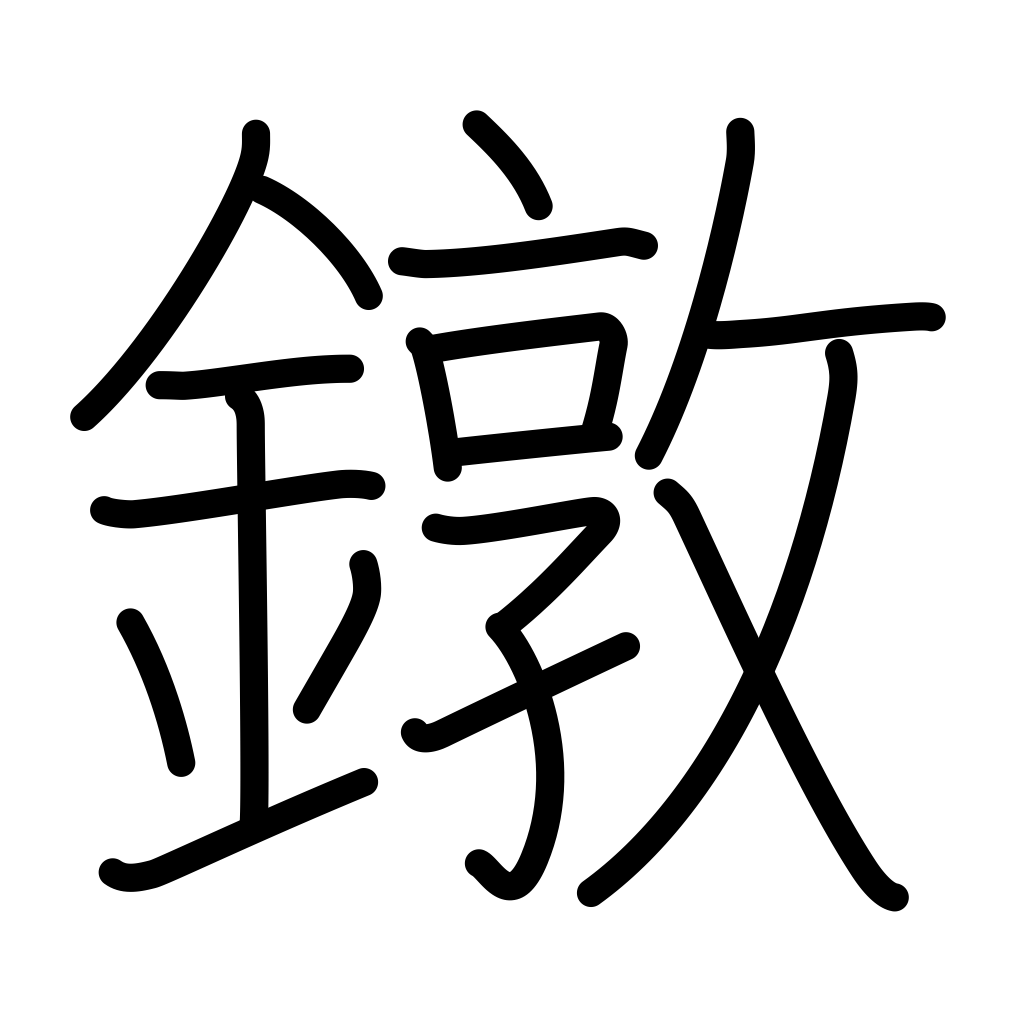
Meaning: ferrule, butt end